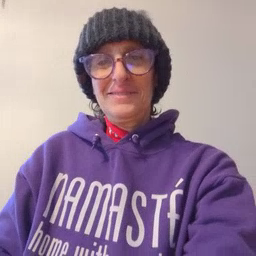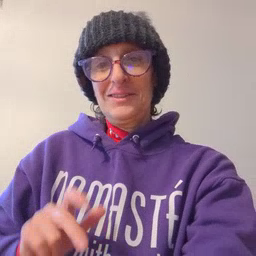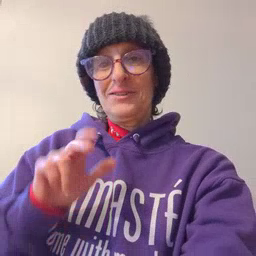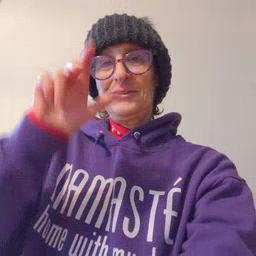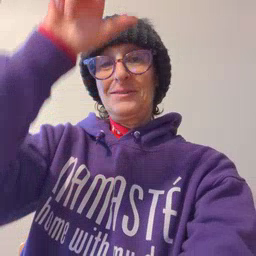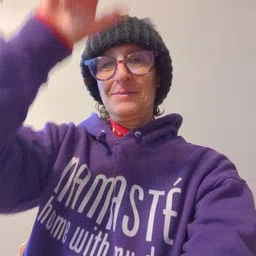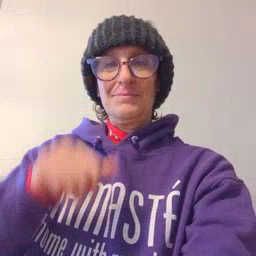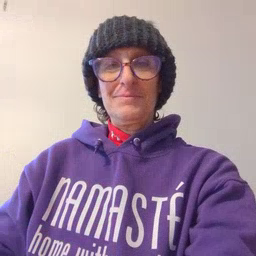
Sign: stairs